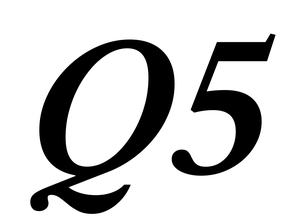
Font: LibreCaslonText-Italic_SemiBold_Italic